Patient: sex F, age 63
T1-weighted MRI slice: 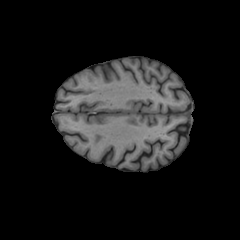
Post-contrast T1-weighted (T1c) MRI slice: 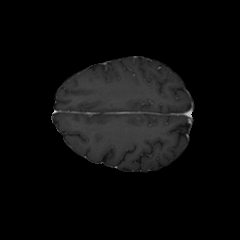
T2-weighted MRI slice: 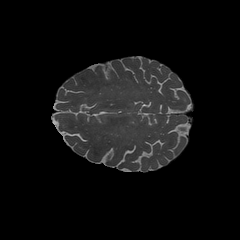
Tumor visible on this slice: no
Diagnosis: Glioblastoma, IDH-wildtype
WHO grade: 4